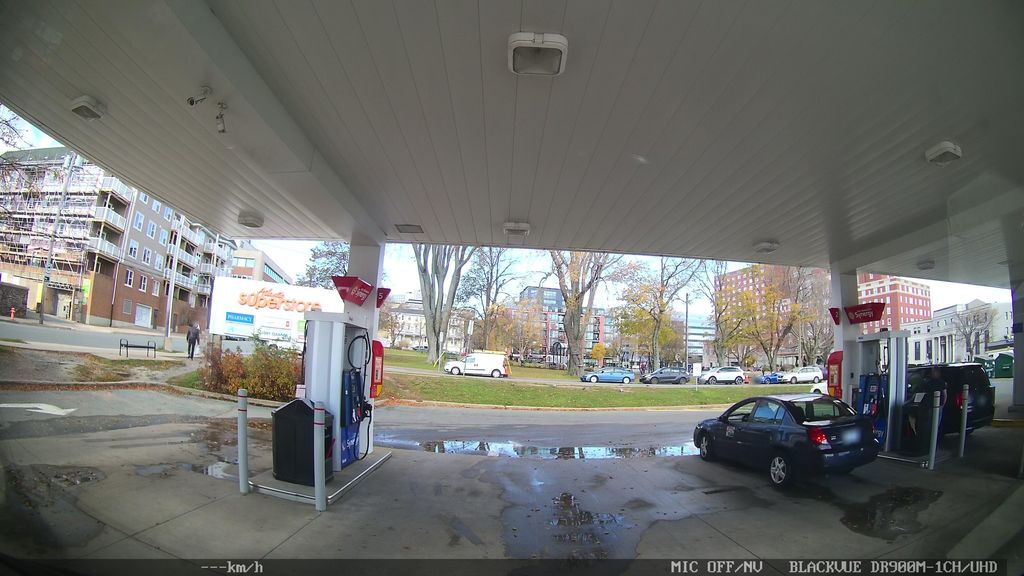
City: halifax